Question: I only can separate date and time to one column.
How can i separate date and time to columns?
'''
Dim DateTime As Date
DateTime = Range("D2").Value
'get date
Range("E2").Value = Int(DateTime)
Range("E2").NumberFormat = "DD/MM/YYYY"
'get time
Range("F2").Value = DateTime - Int(DateTime)
Range("F2").NumberFormat = "hh:mm"
'''
[
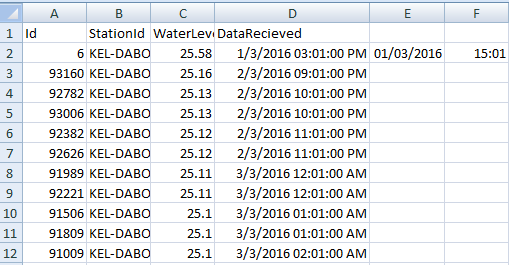
Answer: There is a simple way to do this. Here is an example
Let's say our worksheet looks like this
<URL>
'''
Option Explicit
Sub Sample()
Dim ws As Worksheet
Dim lRow As Long
'~~> Change this to relevant sheet
Set ws = Sheet1
With ws
'~~. Find last row in column D
lRow = .Range("D" & .Rows.Count).End(xlUp).Row
'~~> Insert formula in column E to get the date part
.Range("E2:E" & lRow).Formula = "=DATE(YEAR(D2),MONTH(D2),DAY(D2))"
'~~> Insert formula in column F to get the time part
.Range("F2:F" & lRow).Formula = "=TIME(HOUR(D2),MINUTE(D2),SECOND(D2))"
'~~> Convert formulas to values
.Range("E1:F" & lRow).Value = .Range("E1:F" & lRow).Value
End With
End Sub
'''
<URL>
: In the above code, feel free to use '.NumberFormat' to format the range in one go. For example '.Range("E1:E" & lRow).NumberFormat = "DD/MM/YYYY"'